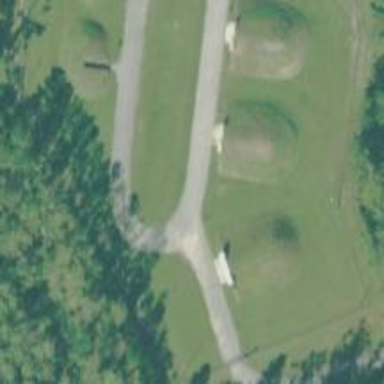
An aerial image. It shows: Military bunker.